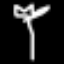
Label: palm tree